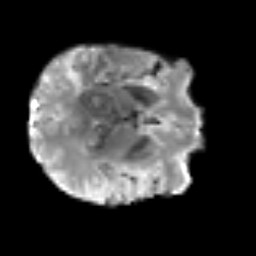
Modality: T2w
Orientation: axial
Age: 47
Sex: male
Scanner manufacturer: siemens
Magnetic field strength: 3 T
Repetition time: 3.2 s
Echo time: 0.081 s